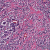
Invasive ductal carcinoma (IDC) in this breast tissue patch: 1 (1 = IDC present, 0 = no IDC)